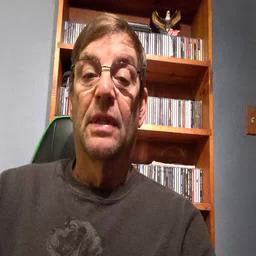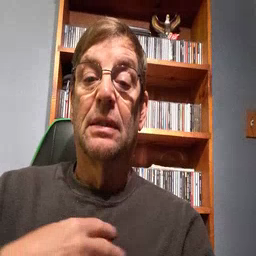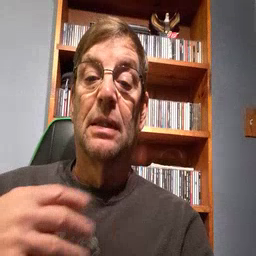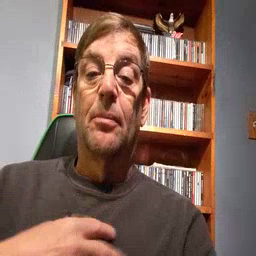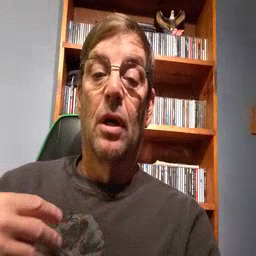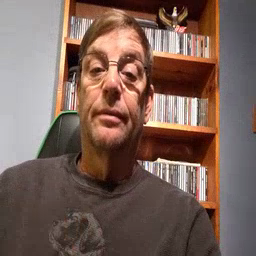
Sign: zebra